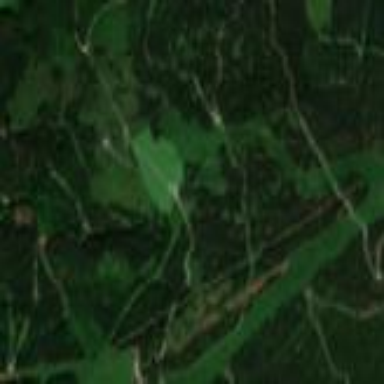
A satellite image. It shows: Coniferous forest area.